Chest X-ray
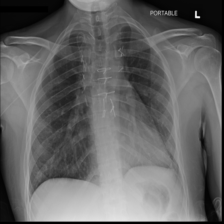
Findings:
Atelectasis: negative
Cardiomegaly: negative
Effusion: negative
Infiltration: negative
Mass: negative
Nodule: negative
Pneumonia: negative
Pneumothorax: negative
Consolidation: negative
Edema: negative
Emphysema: negative
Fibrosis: negative
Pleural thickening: negative
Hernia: negative